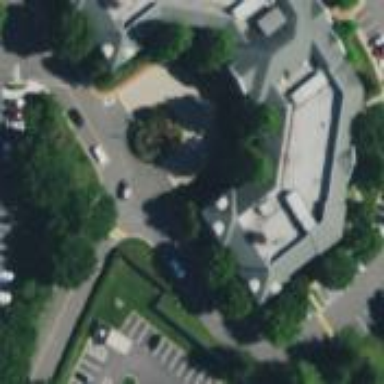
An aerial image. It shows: Commercial building.